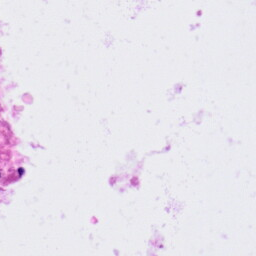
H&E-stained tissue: Colon